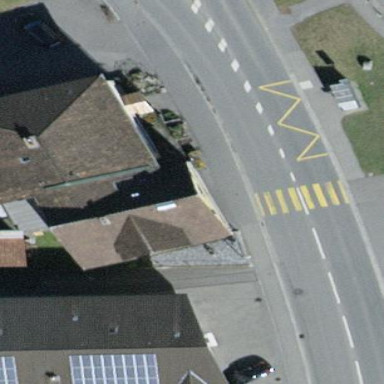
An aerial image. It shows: Building with hipped roof.